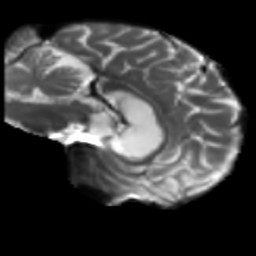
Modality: T2w
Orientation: sagittal
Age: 63
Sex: female
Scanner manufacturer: siemens
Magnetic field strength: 3 T
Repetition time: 5.25 s
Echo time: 0.08 s